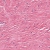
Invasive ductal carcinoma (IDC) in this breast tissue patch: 1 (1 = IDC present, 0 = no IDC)